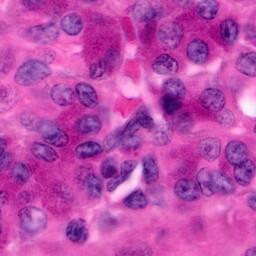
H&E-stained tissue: Pancreatic